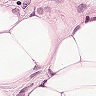
Metastatic tissue present: yes